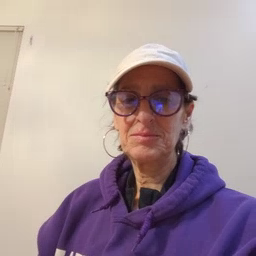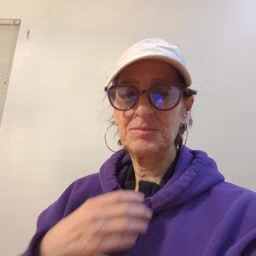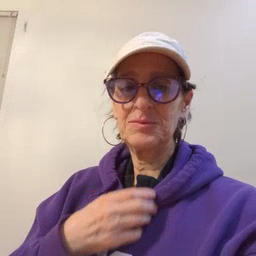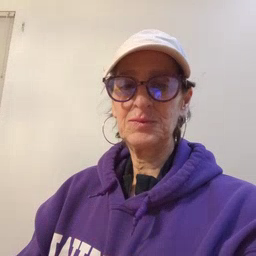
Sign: hungry